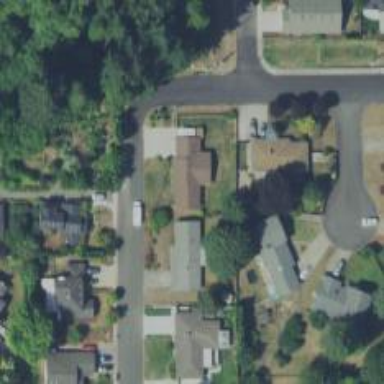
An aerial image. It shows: Residential road with sidewalk on the left side.